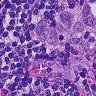
Metastatic tissue present: yes